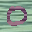
Label: 0